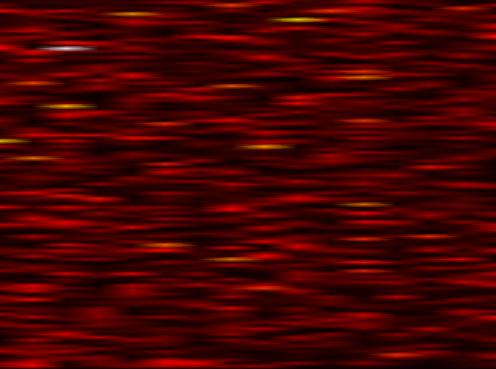
Label: WOLA